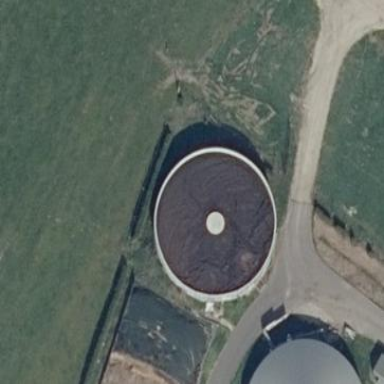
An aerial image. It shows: Storage tank that is man-made.